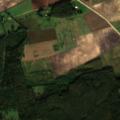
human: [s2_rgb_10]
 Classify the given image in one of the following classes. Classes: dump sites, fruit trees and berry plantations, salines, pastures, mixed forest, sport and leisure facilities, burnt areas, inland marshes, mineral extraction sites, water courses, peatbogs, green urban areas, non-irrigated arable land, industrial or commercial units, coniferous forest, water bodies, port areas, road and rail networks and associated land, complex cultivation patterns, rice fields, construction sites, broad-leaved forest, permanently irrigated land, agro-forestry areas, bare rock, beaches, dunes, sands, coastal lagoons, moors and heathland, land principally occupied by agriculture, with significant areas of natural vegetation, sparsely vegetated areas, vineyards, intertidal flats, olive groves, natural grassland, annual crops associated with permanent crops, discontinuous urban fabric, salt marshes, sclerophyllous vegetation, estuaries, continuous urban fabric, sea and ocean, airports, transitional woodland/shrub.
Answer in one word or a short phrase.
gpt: non-irrigated arable land, coniferous forest, mixed forest, transitional woodland/shrub